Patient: sex M, age 21
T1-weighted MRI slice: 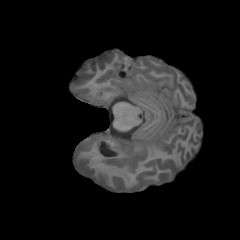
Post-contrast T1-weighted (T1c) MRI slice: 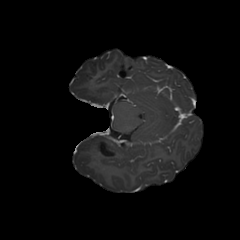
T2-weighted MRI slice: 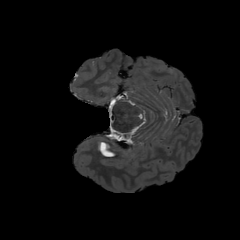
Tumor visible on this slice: no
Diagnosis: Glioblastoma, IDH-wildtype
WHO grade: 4